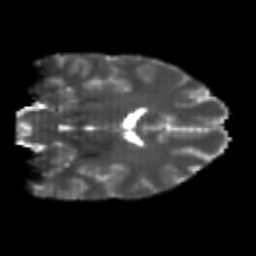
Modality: T2w
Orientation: coronal
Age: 24
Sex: female
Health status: healthy
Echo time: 0.074 s